Question: So, this is a follow up question from my previous question (<URL>
The approach was good in terms of how to "click" multiple buttons together by using a "super-button" (patent pending) by @oMiKeY. It does what it is supposed to do, clicking all buttons.
The is the following:
'''
<form role="form" method="post">
<div class="edit_title">
<input type="hidden" value="<?php echo $post_id; ?>">
<?php post_input_box( $post_id, 'post_title', array( 'placeholder' => 'Article title..', 'value' => $post->post_title ) ); ?>
<div class="update-button-wrap">
<input id="save_button" type="submit" name="update_product" value="<?php esc_attr_e( 'Update', 'site' ); ?>"/>
</div>
</div>
</form>
'''
'''
<form role="form" method="post">
<div class="edit_content">
<?php post_input_box( $post_id, 'post_content', array( 'placeholder' => 'Short description..', 'value' => $post->post_content ), 'textarea' ); ?>
</div>
<div class="update-button-wrap">
<input id="save_button" type="submit" name="update_product" value="<?php esc_attr_e( 'Update', 'site' ); ?>"/>
</div>
</form>
'''
'''
<button type='button' onclick="$('[type="submit"]').click()">Submit</button>
'''
So, when the "Submit" button is clicked, both buttons in each 'title.php' and 'content.php' are also clicked (ie. in regards to clicking buttons, it works fine). However, because two 'forms' are simultaneously clicked, only the second one is updated (either content or title) while the first one is ignored, when both data are needed to be updated.
Now, I can merge two files together and have both 'title' and 'content' within a single form, but that really messes up my overall setup and I heard it is better to have multiple smaller php files for updating and speed than a large one big file.
Or here is my another approach.
In the 'article.php', I will have the 'form' and 'submit' button while the 'title.php' and 'content.php' only has the editable forms. Then these two forms are somehow linked to the form in 'article.php', like the image below.

Do you think the second approach can be achieved or any other suggestions?
Thanks
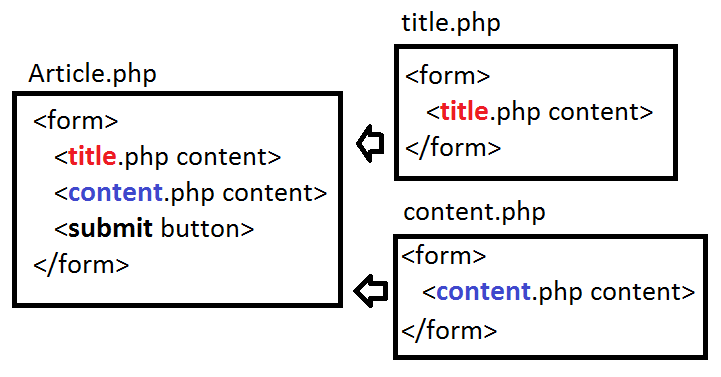
Answer: Just add a global form on article.php and drop the title and content forms (and submit buttons). Every named input inside the global form will be submitted together no matter what php file generated them.
Edit:
'''
<div class="edit_title">
<input type="hidden" value="<?php echo $post_id; ?>">
<?php post_input_box( $post_id, 'post_title', array( 'placeholder' => 'Article title..', 'value' => $post->post_title ) ); ?>
</div>
'''
'''
<div class="edit_content">
<?php post_input_box( $post_id, 'post_content', array( 'placeholder' => 'Short description..', 'value' => $post->post_content ), 'textarea' ); ?>
</div>
'''
'''
<form role="form" method="post">
<?php include "Title.php"; include "Content.php"; ?>
<button type='submit'>Submit</button>
</form>
'''
Alternatively you could use some sort of functionality that allows you to create forms only once, even if you have "inner forms". This way Title.php and Content.php would also work as standalone code snippets.
'''
$formDeep = 0;
function openForm() {
global $formDeep;
if ($formDeep == 0) {
echo "<form role="form" method="post">";
}
$formDeep++;
}
function closeForm() {
global $formDeep;
$formDeep--;
if ($formDeep == 0) {
echo "</form>";
}
}
'''
'''
<?php openForm(); ?>
<div class="edit_title">
<input type="hidden" value="<?php echo $post_id; ?>">
<?php post_input_box( $post_id, 'post_title', array( 'placeholder' => 'Article title..', 'value' => $post->post_title ) ); ?>
</div>
<?php closeForm(); ?>
'''
'''
<?php openForm(); ?>
<div class="edit_content">
<?php post_input_box( $post_id, 'post_content', array( 'placeholder' => 'Short description..', 'value' => $post->post_content ), 'textarea' ); ?>
</div>
<?php closeForm(); ?>
'''
'''
<?php openForm(); ?>
<?php include "Title.php"; include "Content.php"; ?>
<button type='submit'>Submit</button>
<?php closeForm(); ?>
'''